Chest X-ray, AP view. Patient: 49 years old, sex F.
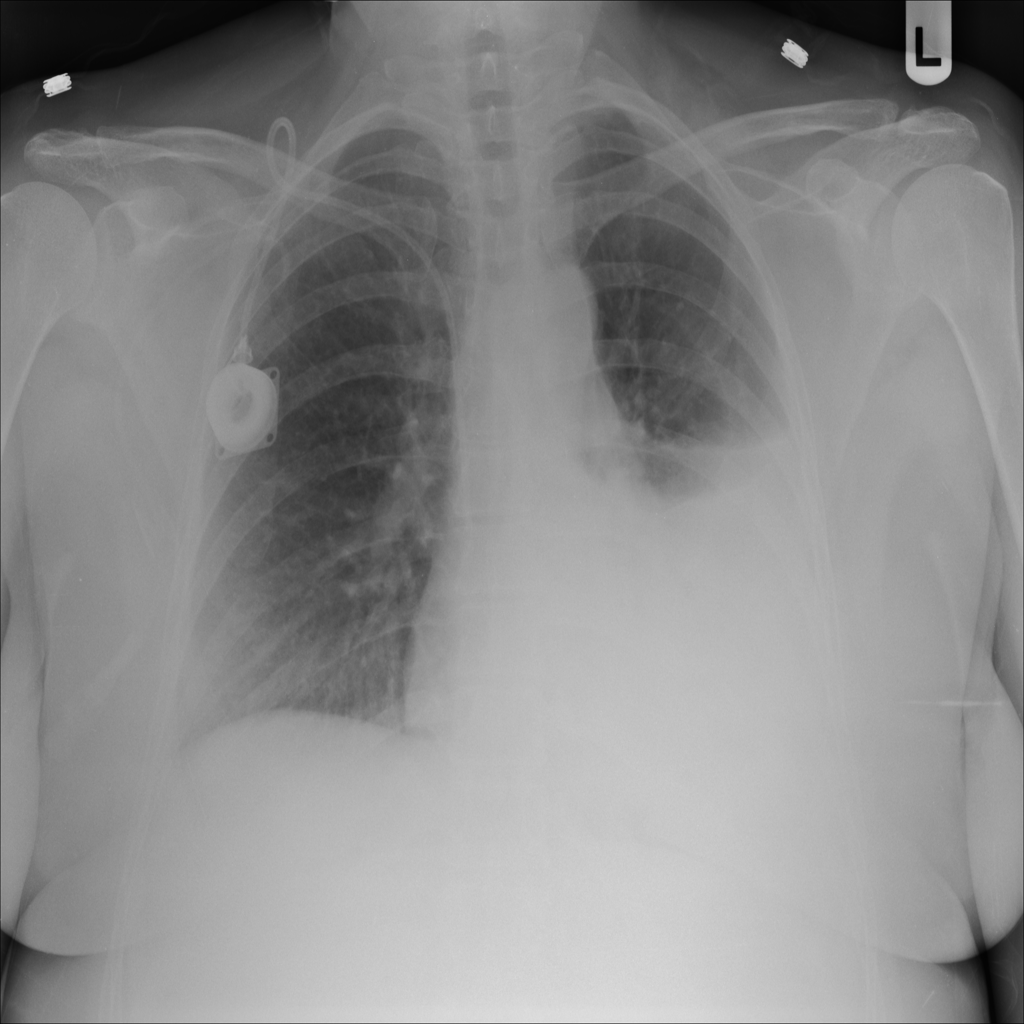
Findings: Effusion